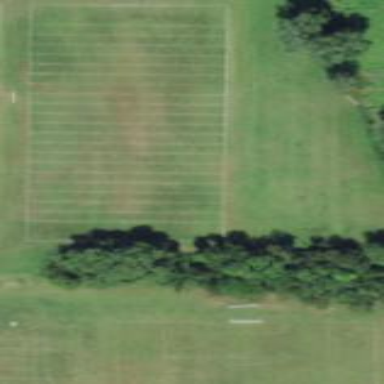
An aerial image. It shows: Pitch for American football.